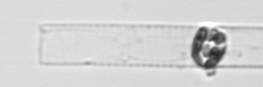
Label: Dactyliosolen_blavyanus